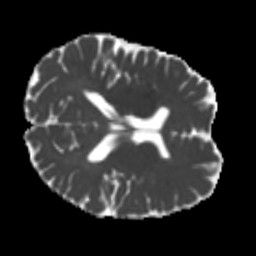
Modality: MD
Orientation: axial
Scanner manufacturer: siemens
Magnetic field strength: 3 T
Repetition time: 4 s
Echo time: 0.0594 s